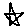
Label: star